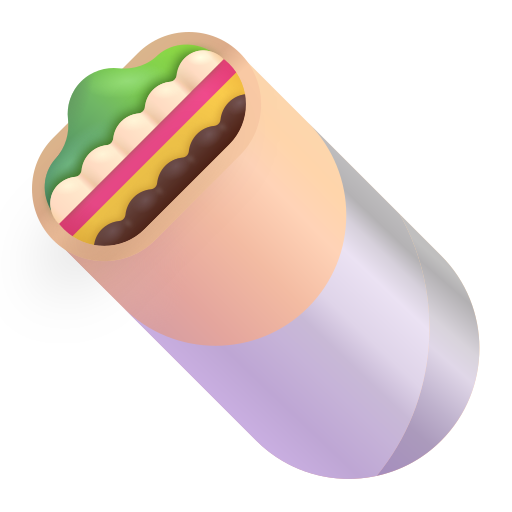
burrito color